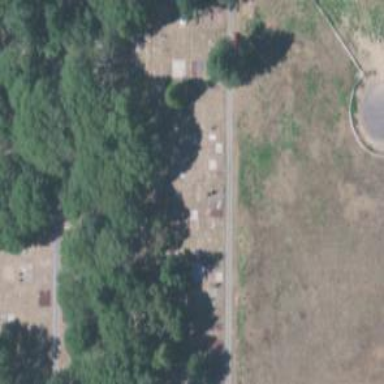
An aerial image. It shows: Cemetery.